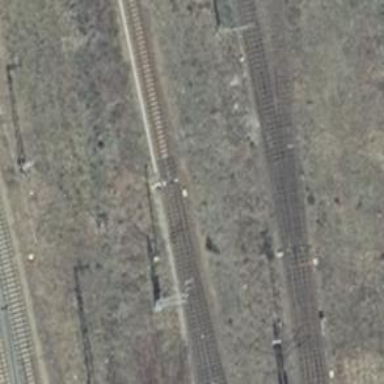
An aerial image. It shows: Railway switch.